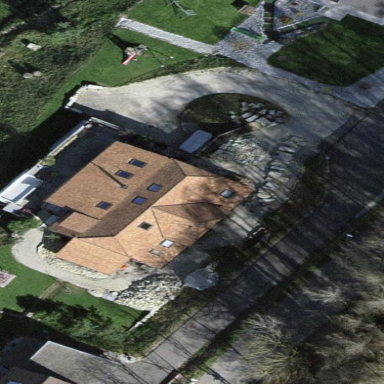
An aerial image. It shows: Detached building.